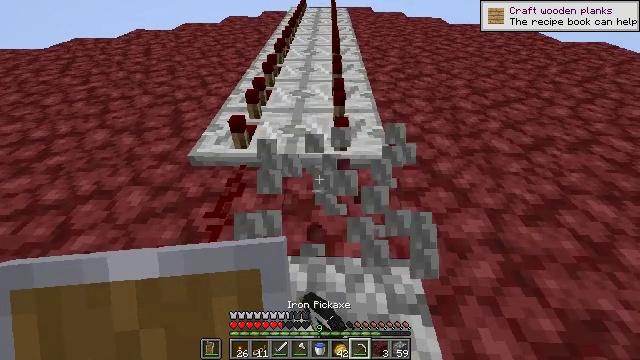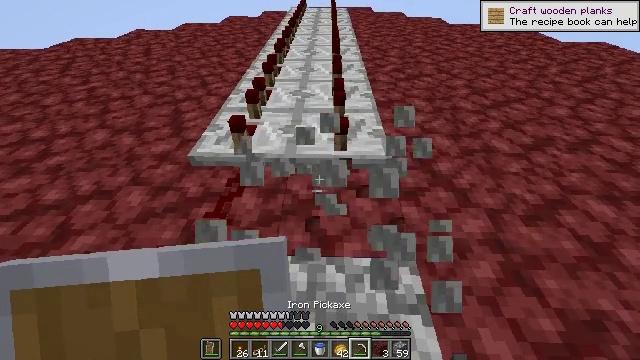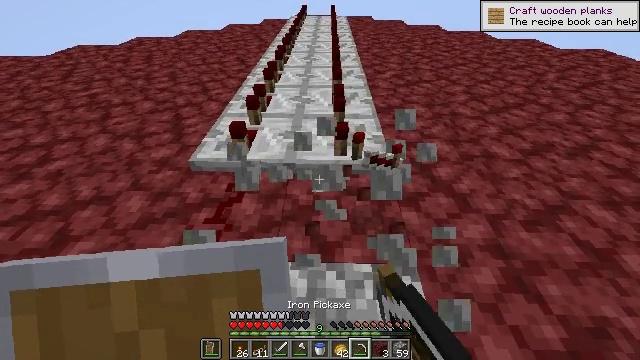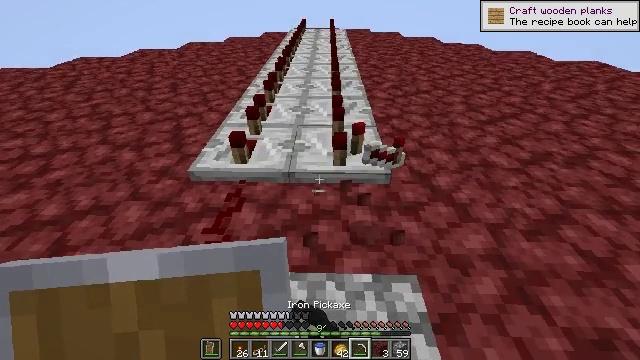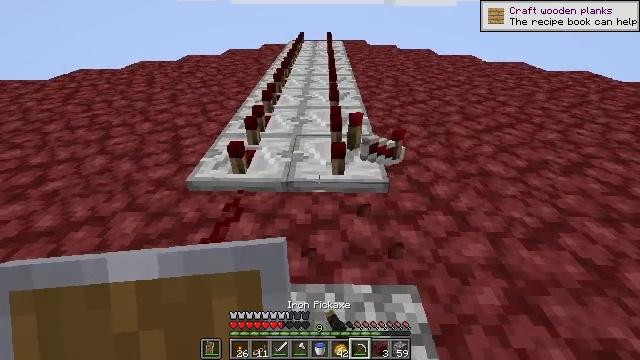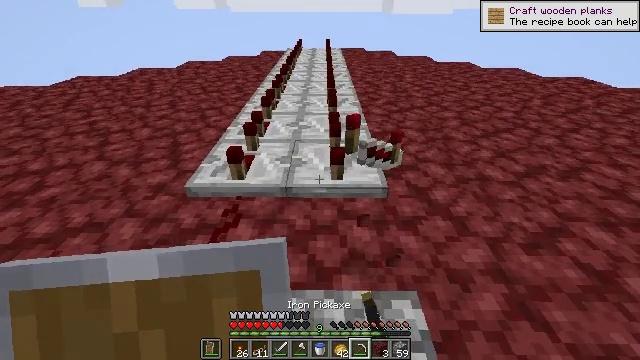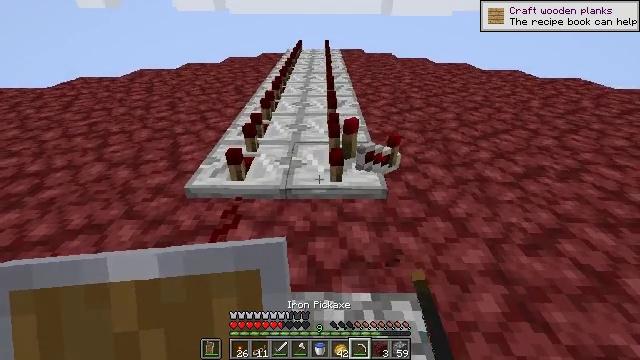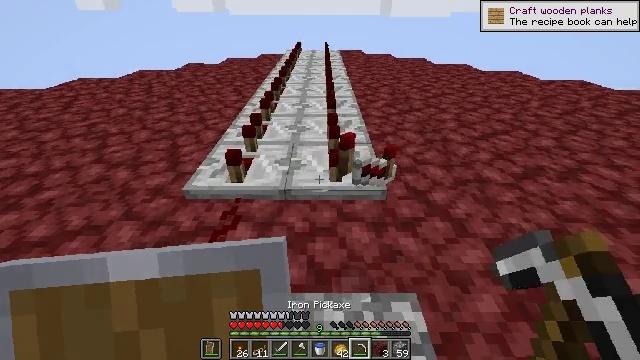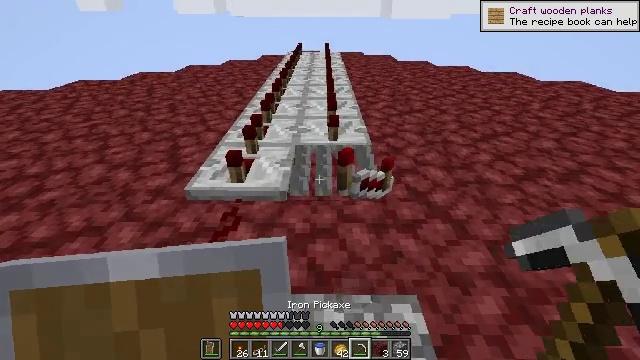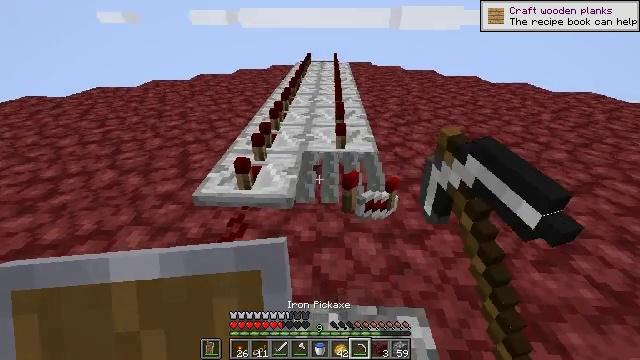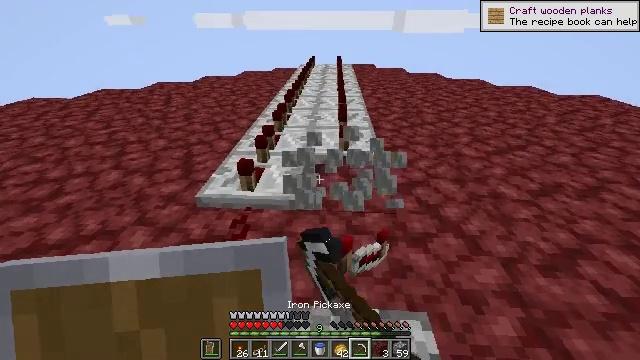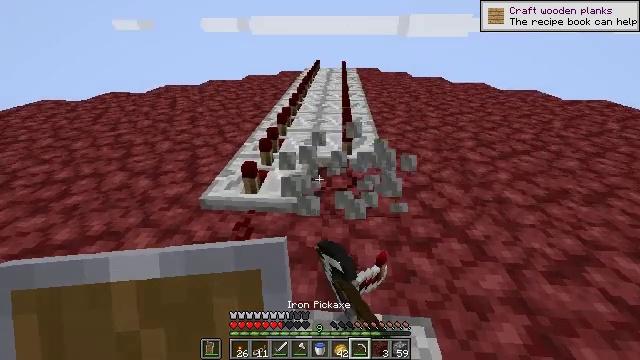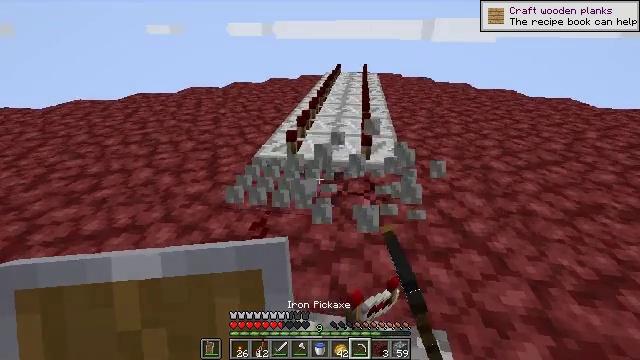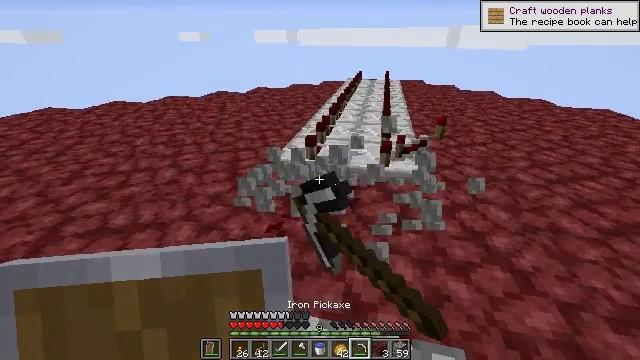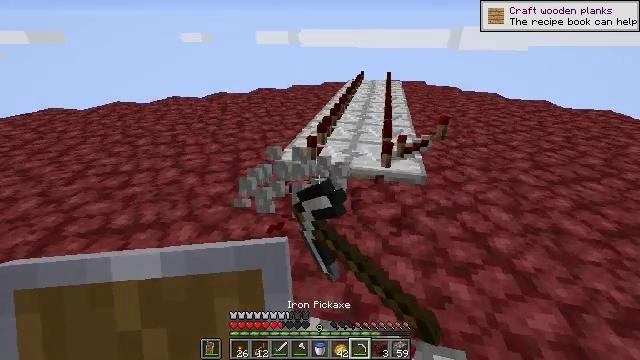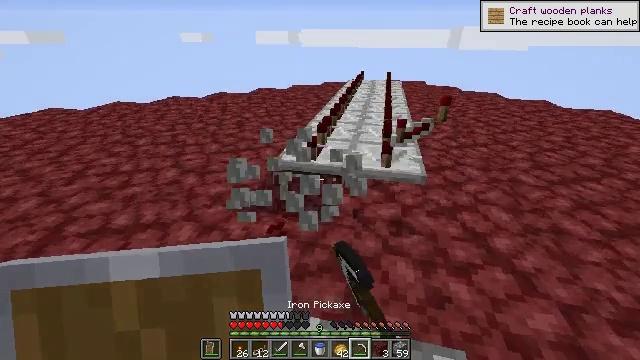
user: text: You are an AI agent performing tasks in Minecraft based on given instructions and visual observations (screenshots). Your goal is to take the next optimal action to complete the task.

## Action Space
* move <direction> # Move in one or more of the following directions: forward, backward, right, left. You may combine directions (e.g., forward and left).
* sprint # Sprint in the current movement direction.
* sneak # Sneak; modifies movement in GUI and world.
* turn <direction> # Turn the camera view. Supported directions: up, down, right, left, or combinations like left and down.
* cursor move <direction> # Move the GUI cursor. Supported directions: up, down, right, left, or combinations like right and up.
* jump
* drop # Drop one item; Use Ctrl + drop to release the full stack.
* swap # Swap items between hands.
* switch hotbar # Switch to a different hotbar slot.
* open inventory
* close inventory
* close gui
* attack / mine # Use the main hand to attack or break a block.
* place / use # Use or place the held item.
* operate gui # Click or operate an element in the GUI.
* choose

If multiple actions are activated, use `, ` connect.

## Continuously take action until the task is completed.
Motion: motion action
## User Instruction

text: Break the redstone repeater.
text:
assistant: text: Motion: attack / mine
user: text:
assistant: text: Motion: turn up
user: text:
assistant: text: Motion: turn up
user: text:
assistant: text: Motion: turn up
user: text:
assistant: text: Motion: turn up
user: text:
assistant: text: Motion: no_op
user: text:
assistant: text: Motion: no_op
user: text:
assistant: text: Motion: attack / mine
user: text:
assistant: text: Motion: turn left and up, attack / mine
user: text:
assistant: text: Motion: attack / mine
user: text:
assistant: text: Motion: attack / mine
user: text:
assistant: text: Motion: turn left, attack / mine
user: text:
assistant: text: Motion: turn left and up, attack / mine
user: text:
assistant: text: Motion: attack / mine
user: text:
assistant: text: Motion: attack / mine
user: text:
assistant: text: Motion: attack / mine
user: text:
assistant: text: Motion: attack / mine